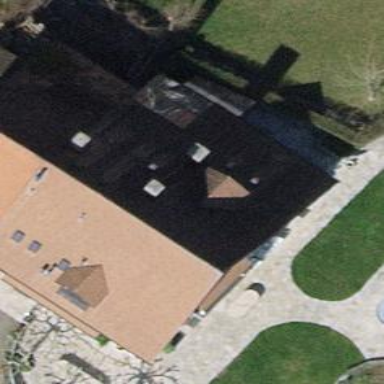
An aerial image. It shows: Terrace building.